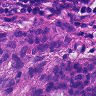
Metastatic tissue present: yes